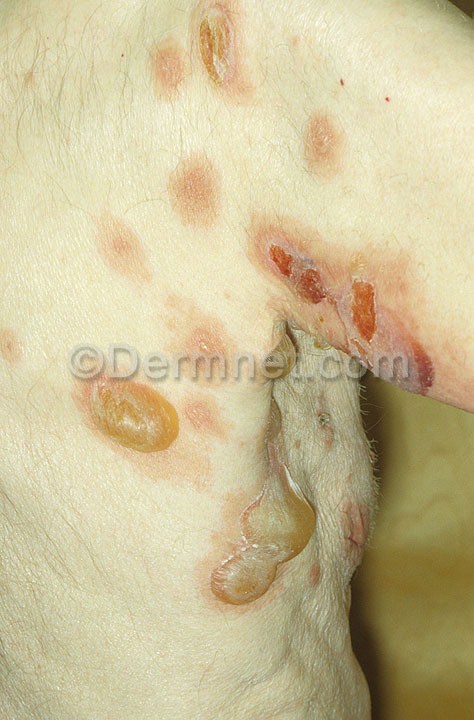
Disease: Bullous Disease Photos